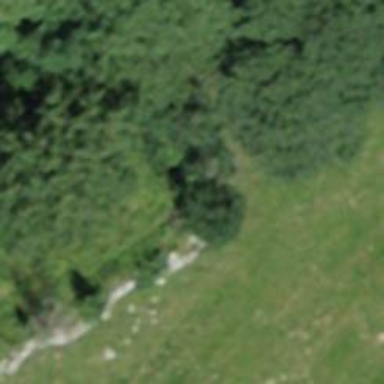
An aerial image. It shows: Dry stone wall barrier.